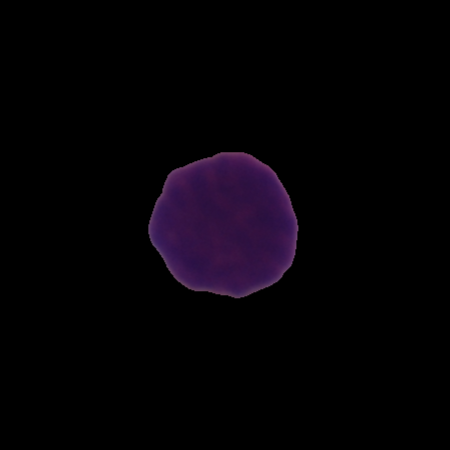
Label: healthy